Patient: sex M, age 54
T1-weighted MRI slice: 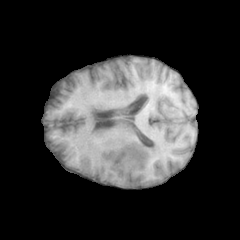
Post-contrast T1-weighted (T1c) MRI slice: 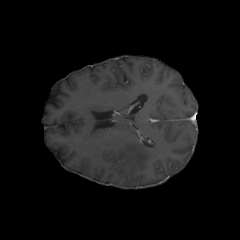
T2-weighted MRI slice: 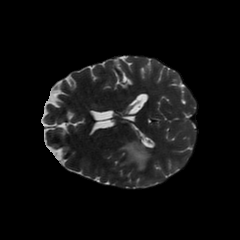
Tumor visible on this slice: yes
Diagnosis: Glioblastoma, IDH-wildtype
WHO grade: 4